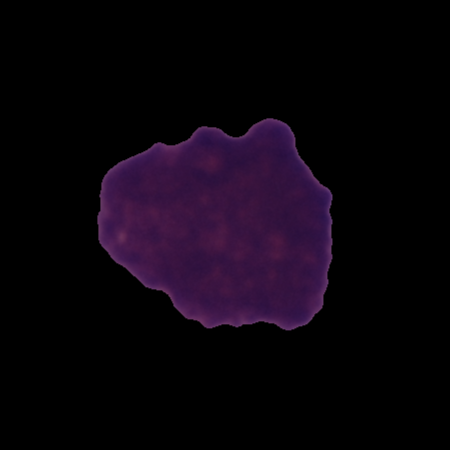
Label: healthy